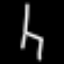
Label: chair